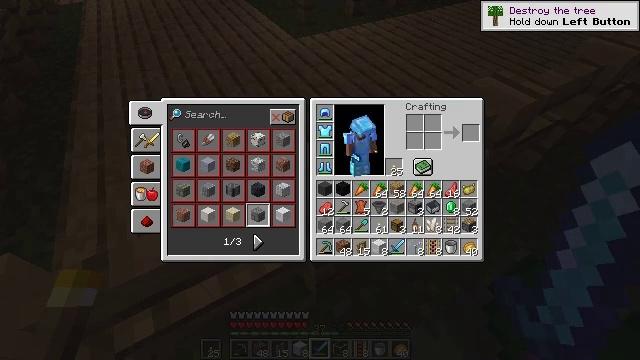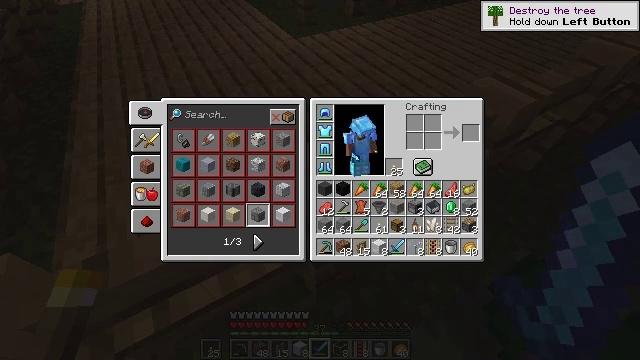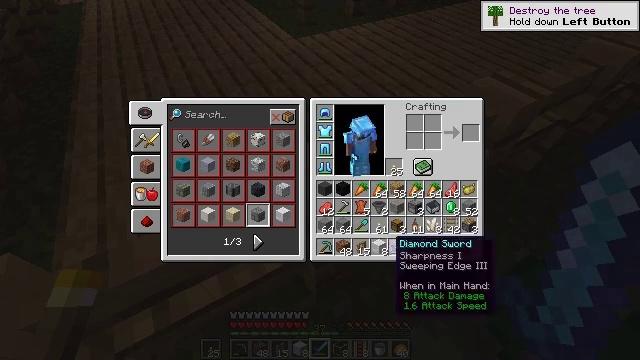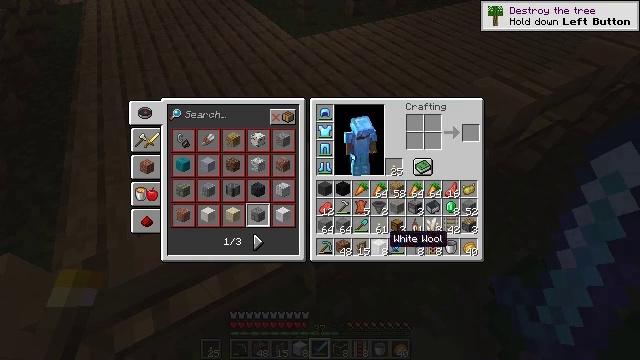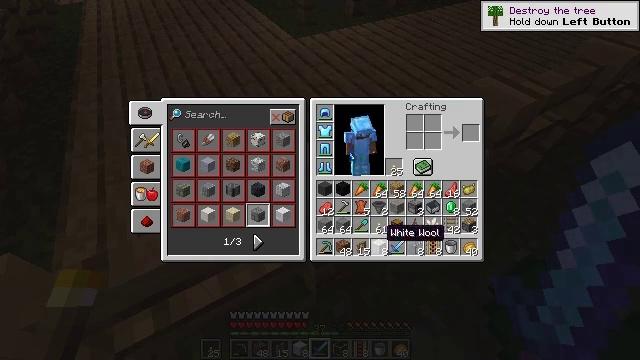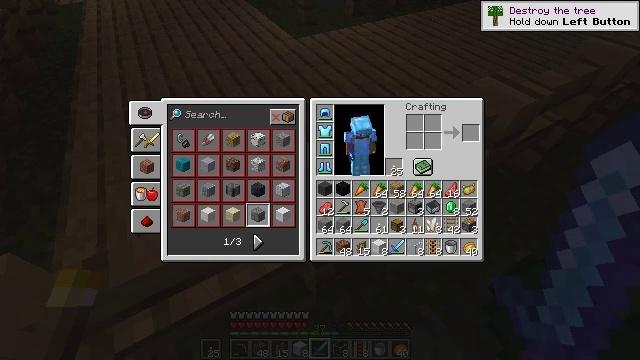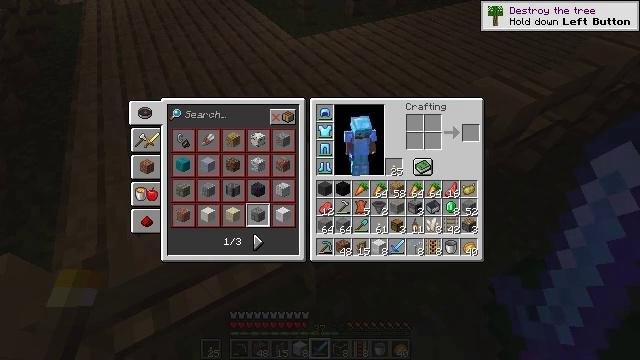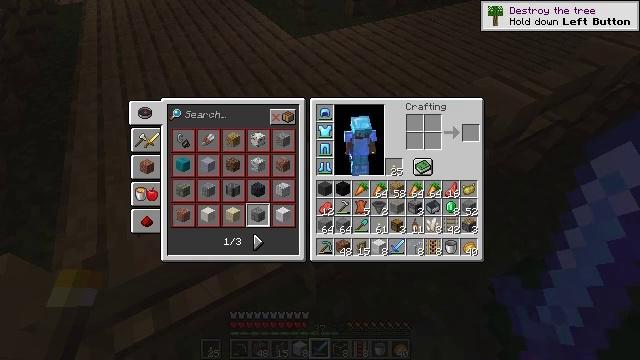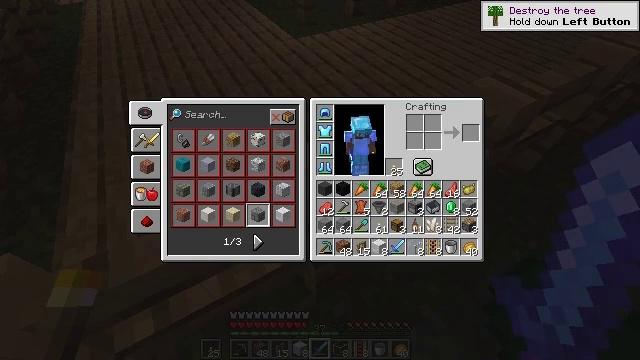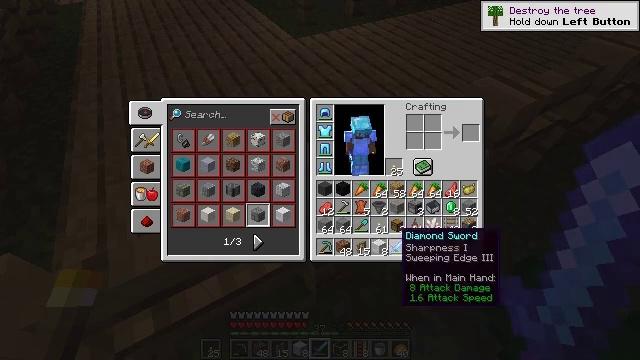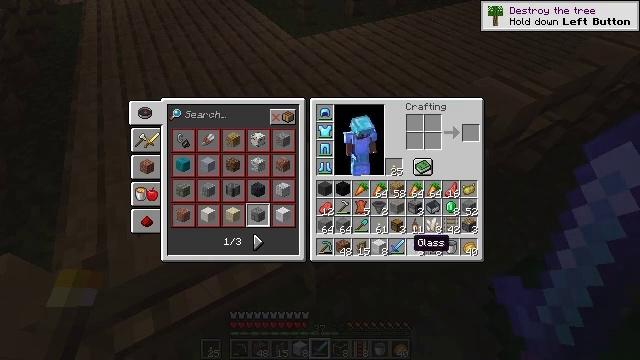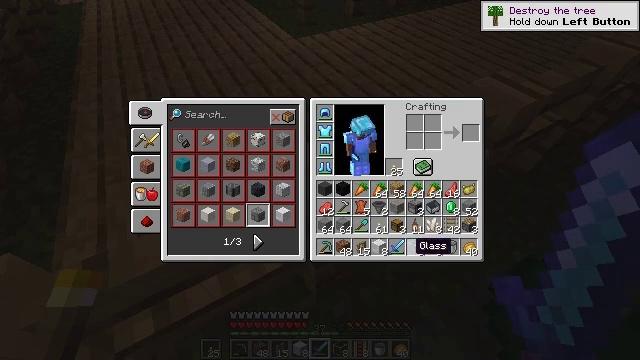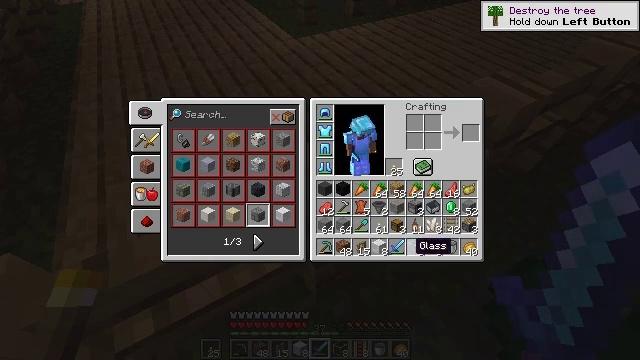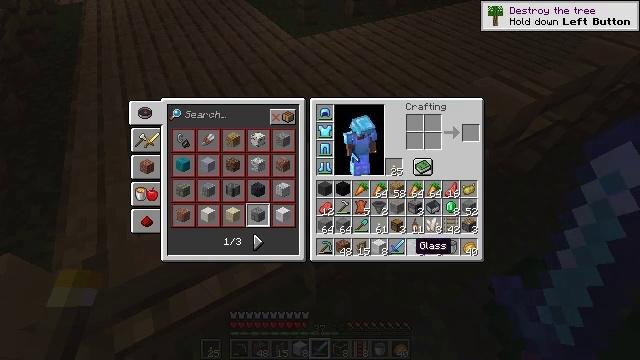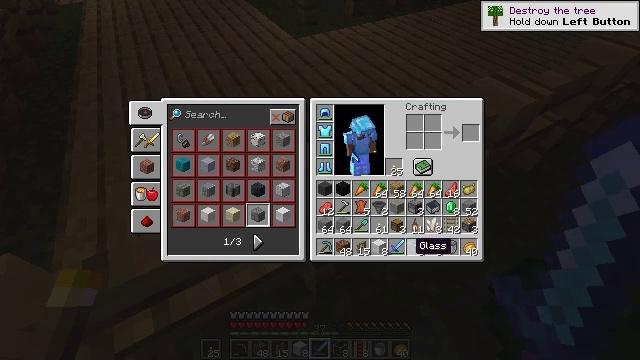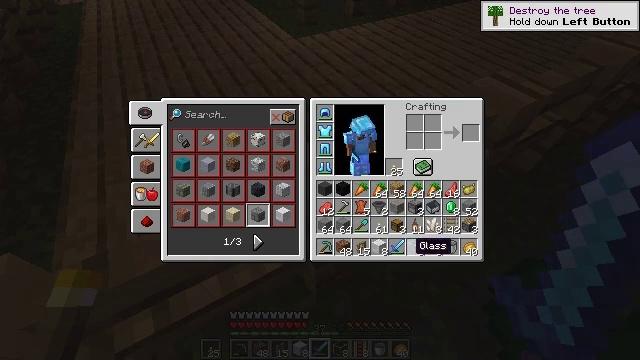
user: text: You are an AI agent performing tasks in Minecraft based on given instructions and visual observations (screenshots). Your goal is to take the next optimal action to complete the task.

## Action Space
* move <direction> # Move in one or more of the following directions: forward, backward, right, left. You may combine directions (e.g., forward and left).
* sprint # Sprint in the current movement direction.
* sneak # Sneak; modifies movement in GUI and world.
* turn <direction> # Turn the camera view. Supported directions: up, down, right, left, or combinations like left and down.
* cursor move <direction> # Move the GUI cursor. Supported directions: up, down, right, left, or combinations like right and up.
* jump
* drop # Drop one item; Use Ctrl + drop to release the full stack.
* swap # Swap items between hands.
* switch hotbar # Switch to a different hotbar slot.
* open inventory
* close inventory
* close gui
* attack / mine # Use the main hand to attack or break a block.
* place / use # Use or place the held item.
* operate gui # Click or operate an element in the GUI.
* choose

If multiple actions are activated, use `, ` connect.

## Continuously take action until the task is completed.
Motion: motion action
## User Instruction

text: Mine the oak fence from the structure.
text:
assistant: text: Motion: cursor move left
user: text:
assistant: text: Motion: cursor move left and up
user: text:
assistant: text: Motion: no_op
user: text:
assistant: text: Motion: no_op
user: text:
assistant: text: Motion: no_op
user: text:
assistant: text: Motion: no_op
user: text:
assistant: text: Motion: no_op
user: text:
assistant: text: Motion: no_op
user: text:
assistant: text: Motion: cursor move right and down
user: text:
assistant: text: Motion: cursor move right and down
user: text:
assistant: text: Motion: no_op
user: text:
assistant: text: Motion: no_op
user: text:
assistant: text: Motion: no_op
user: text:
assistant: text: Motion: no_op
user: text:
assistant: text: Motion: no_op
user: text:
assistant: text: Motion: no_op
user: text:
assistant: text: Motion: no_op
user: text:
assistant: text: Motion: no_op
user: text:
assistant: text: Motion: no_op
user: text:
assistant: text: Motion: no_op
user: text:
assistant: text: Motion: no_op
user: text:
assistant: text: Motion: no_op
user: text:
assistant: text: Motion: no_op
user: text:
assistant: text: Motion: turn left
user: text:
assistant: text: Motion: turn left
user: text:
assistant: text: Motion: turn left
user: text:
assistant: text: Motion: no_op
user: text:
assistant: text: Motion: no_op
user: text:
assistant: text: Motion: turn right
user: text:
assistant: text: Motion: turn right